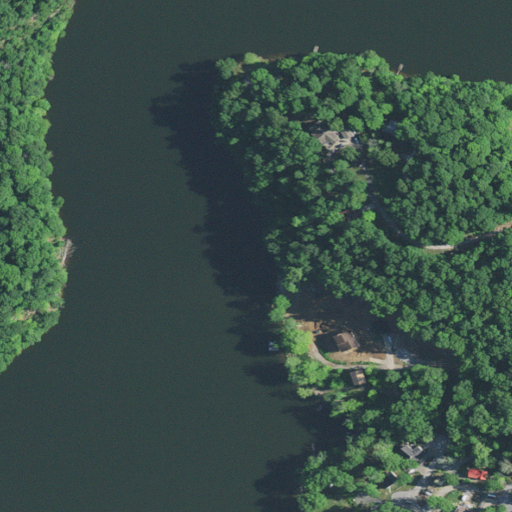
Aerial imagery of cliff(s) in Kentucky named Whiterock Cliff containing open water, deciduous forest, open development, evergreen forest, grassland, and low intensity development